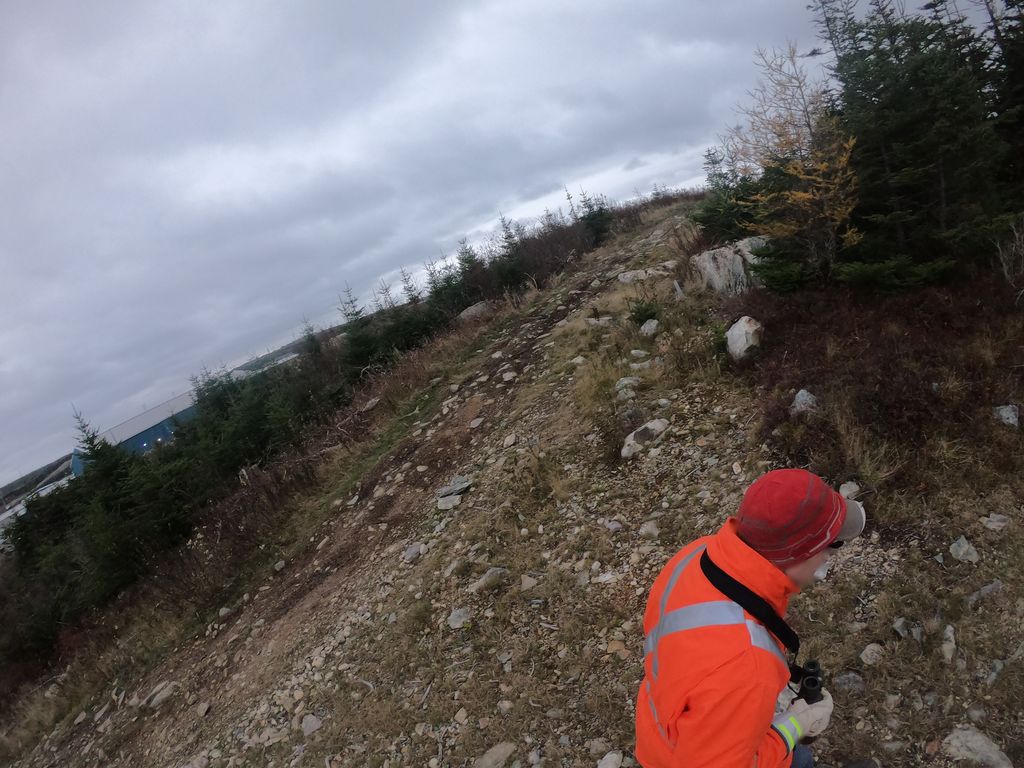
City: st_johns